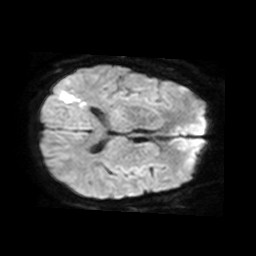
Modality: TRACE
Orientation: axial
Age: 60
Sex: male
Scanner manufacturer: philips
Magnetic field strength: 1.5 T
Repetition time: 4.682 s
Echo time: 0.07833 s